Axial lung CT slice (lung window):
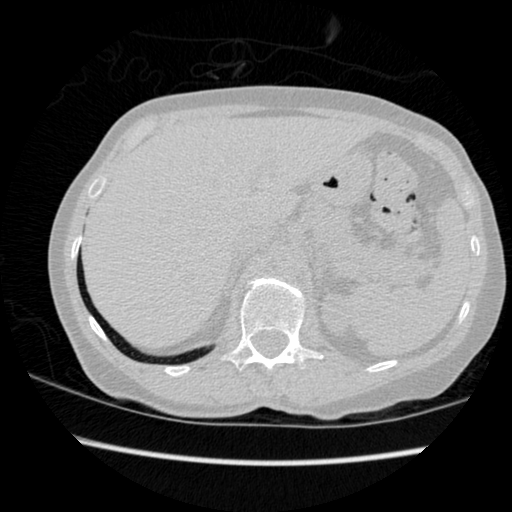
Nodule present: no